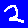
Digit: 2